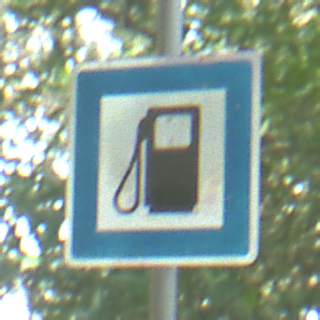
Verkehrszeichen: Tankstelle
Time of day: Midday
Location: Outdoor (Nature)
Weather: Clear
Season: NotSpecified
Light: Natural